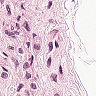
Metastatic tissue present: yes